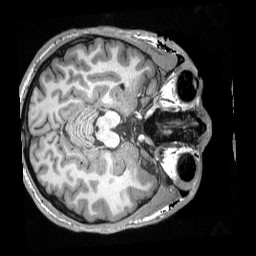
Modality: T1w
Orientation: axial
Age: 23
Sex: male